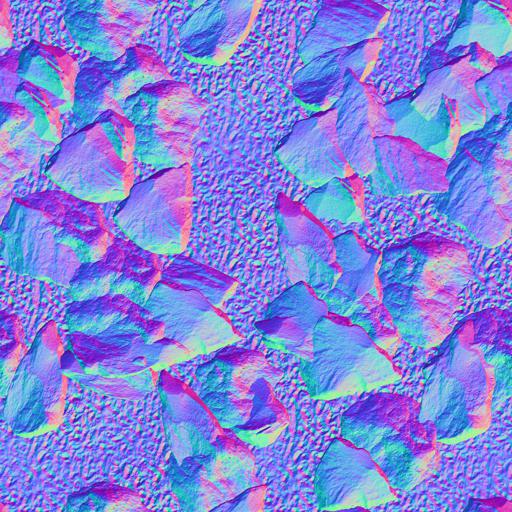
desert pebbles rocks sand stone